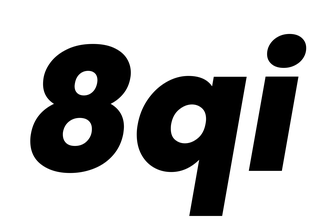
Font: Poppins-ExtraBoldItalic